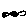
Label: fish